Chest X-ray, PA view. Patient: 55 years old, sex M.
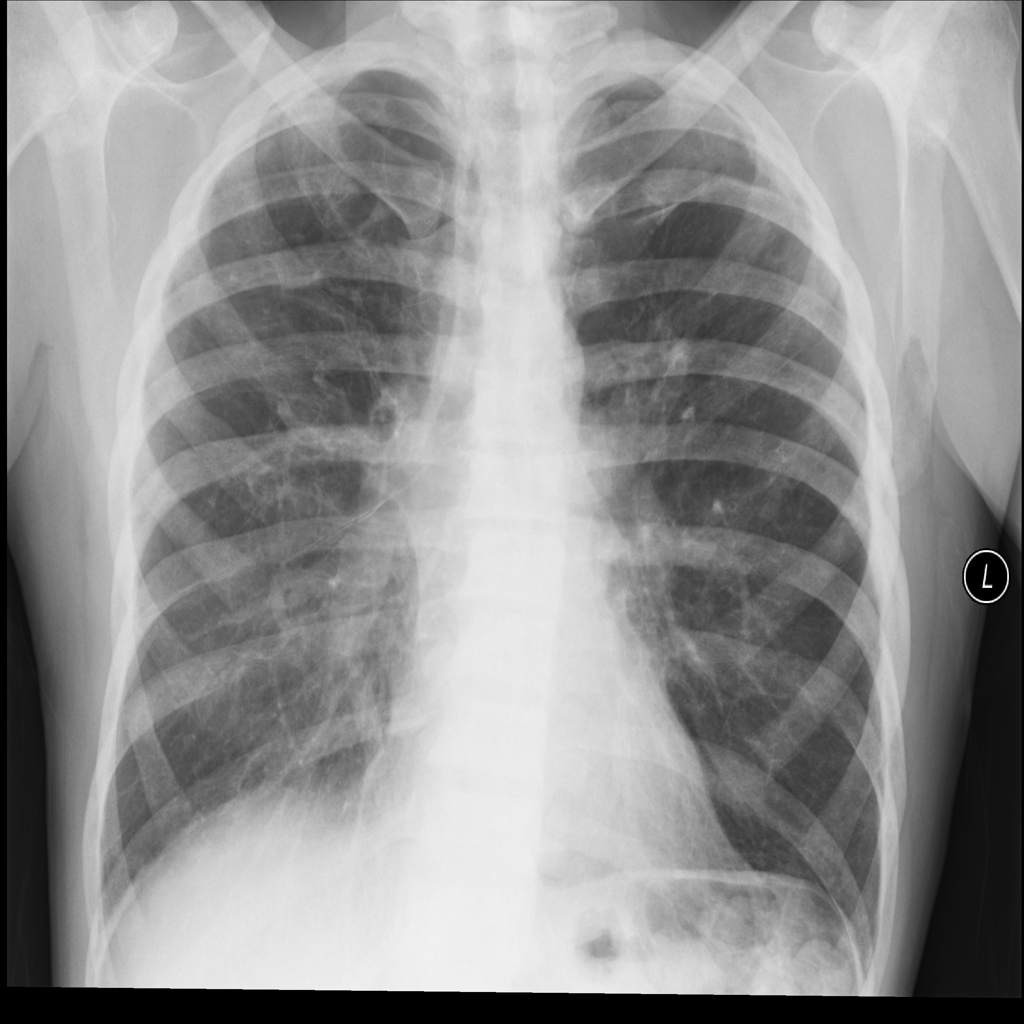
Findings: No Finding